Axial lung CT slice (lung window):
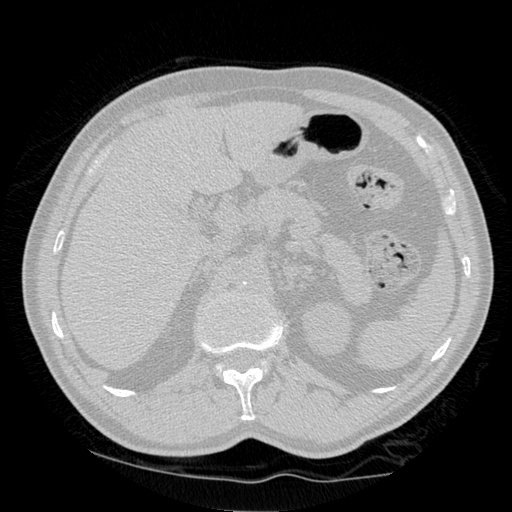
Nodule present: no